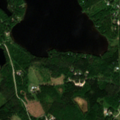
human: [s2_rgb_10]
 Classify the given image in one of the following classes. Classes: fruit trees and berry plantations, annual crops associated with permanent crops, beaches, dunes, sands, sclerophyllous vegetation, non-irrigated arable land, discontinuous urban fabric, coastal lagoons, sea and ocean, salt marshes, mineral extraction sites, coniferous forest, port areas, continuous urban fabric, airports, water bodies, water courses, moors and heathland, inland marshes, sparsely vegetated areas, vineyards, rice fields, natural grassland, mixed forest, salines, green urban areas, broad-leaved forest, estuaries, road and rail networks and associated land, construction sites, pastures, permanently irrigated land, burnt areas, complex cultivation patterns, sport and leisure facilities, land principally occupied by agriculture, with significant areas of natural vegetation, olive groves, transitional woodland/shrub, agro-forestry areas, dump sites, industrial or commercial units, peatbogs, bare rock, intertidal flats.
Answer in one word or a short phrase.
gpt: mixed forest, water bodies